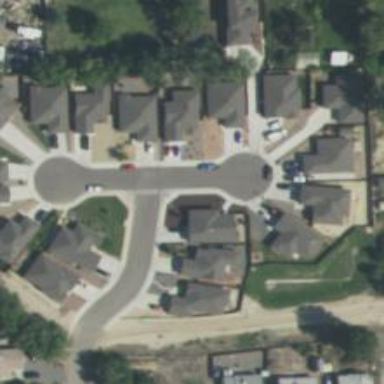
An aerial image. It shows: Residential road with asphalt surface and separate sidewalk.